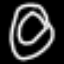
Label: donut